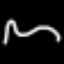
Label: squiggle